Question: Currently my chart looks as follows.
<URL>
Here's the code:
'''
nv.addGraph(function () {
var yourProductColor = "rgba(242,94,34,0.58)";
var competitorColor = "rgba(57,198,226,58)";
var marketColor = "rgba(255,255,255,0.75)";
var chart = nv.models.scatterChart()
.color([marketColor, competitorColor, yourProductColor])
.transitionDuration(350)
.margin({
bottom: 60
})
.showDistX(true)
.showDistY(true);
//Configure how the tooltip looks.
chart.tooltipContent(function (key) {
return '<h3>' + key + '</h3>';
});
chart.yAxis.tickFormat(d3.format('.02f'))
.axisLabel("Frequency");
chart.xAxis.axisLabel("Tranditional Media -> Digital & Social Media")
.tickFormat(d3.format('.02f'));
//We want to show shapes other than circles.
chart.scatter.onlyCircles(true);
d3.select('#marketingChart svg')
.datum(exampleData())
.call(chart);
nv.utils.windowResize(chart.update);
return chart;
function exampleData() {
return [{
"key": "Market",
"values": [{
"x": 0.2,
"y": 25,
"size": 230
}, {
"x": 0.4,
"y": 39,
"size": 350
}, {
"x": 0.7,
"y": 5,
"size": 200
}, {
"x": 0.9,
"y": 23,
"size": 200
}]
}, {
"key": "Competitor",
"values": [{
"x": 0.2,
"y": 20,
"size": 150
}, {
"x": 0.45,
"y": 45,
"size": 200
}, {
"x": 0.7,
"y": 70,
"size": 180
}, {
"x": 0.3,
"y": 30,
"size": 340
}]
}, {
"key": "Your Product",
"values": [{
"x": 0.5,
"y": 30,
"size": 50,
"label": "YourProduct"
}]
}]
}
});
'''
But I want it to look more like this in terms of the size of bubbles.

Does anyone know how to increase the overall size (without loosing proportions).
Thanks
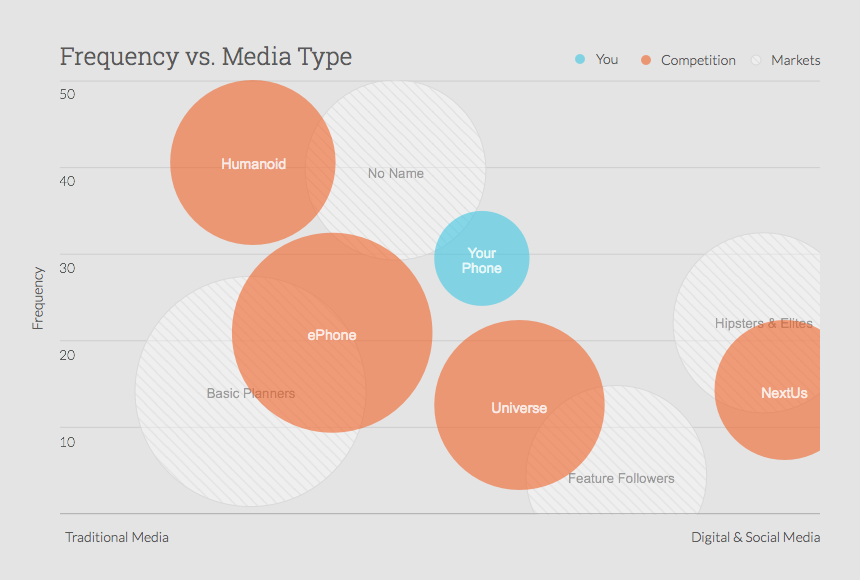
Answer: I believe <URL>'. For example, in your code:
'''
var chart = nv.models.scatterChart()
.color([marketColor, competitorColor, yourProductColor])
.transitionDuration(350)
.margin({bottom: 60})
.showDistX(true)
.showDistY(true)
.sizeRange([1000, 5000]); # added sizeRange
'''
NOTE: As of version 1.7.1 '.sizeRange' was changed to '.pointRange'
This results in the following scatterplot: